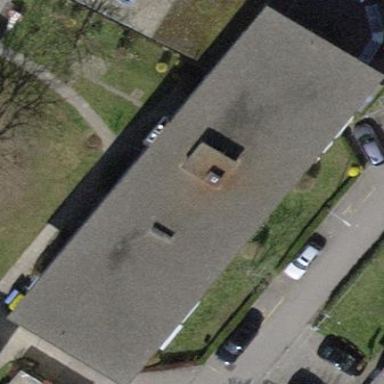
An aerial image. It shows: Building with flat roof.